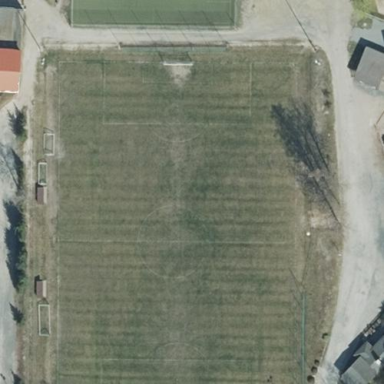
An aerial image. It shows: Soccer pitch for leisure land activities.